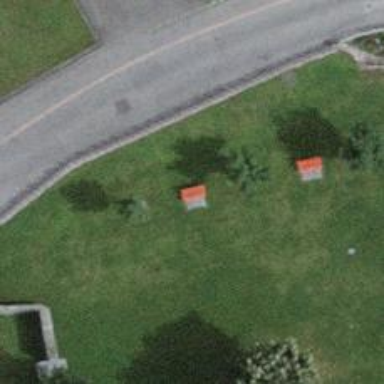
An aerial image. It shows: Red bench.